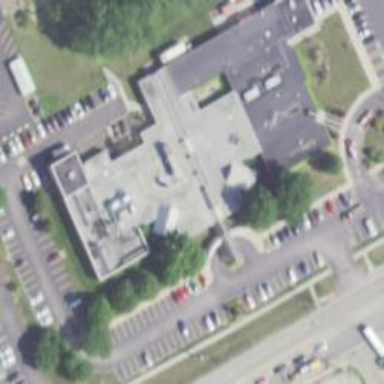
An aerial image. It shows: Hospital providing healthcare services.